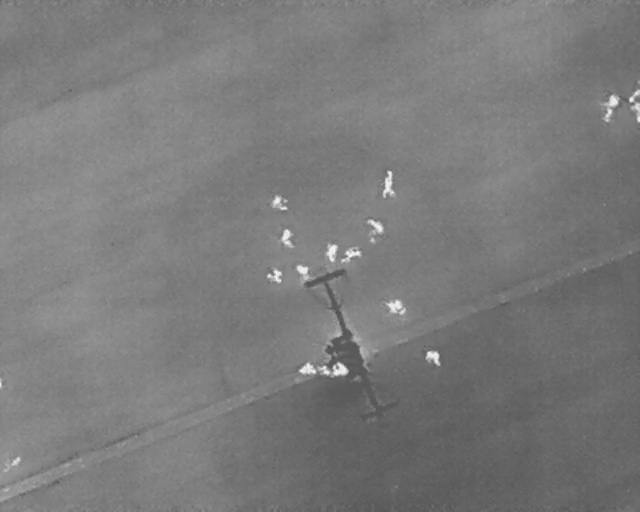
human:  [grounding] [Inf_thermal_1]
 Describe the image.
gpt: In the satellite image, there is  <ref>3 large person </ref> <box>[[58, 34, 62, 37, 2], [56, 43, 60, 46, 2], [60, 57, 62, 62, 27]]</box> located at center,  <ref>7 medium person </ref> <box>[[42, 37, 44, 41, 2], [43, 45, 46, 47, 2], [50, 48, 53, 50, 2], [54, 47, 55, 52, 151], [45, 51, 48, 54, 169], [41, 52, 43, 55, 2], [66, 68, 68, 71, 2]]</box> located at center,  <ref>2 medium person </ref> <box>[[51, 70, 54, 73, 2], [46, 70, 48, 73, 2]]</box> located at bottom,  <ref>1 large person </ref> <box>[[93, 19, 97, 22, 22]]</box> located at top right,  <ref>2 medium person </ref> <box>[[97, 21, 100, 23, 2], [97, 16, 100, 18, 2]]</box> located at top right.